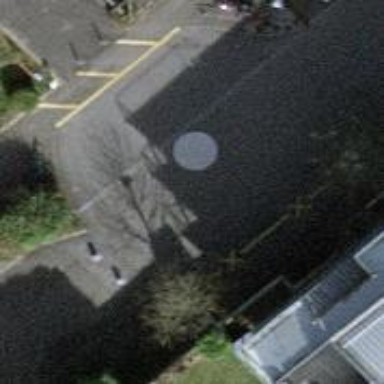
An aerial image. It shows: Mini roundabout on the road.